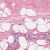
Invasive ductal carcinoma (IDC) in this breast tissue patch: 0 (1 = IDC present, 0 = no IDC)